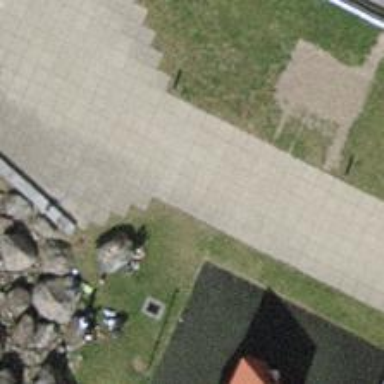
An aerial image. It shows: Brown bench.